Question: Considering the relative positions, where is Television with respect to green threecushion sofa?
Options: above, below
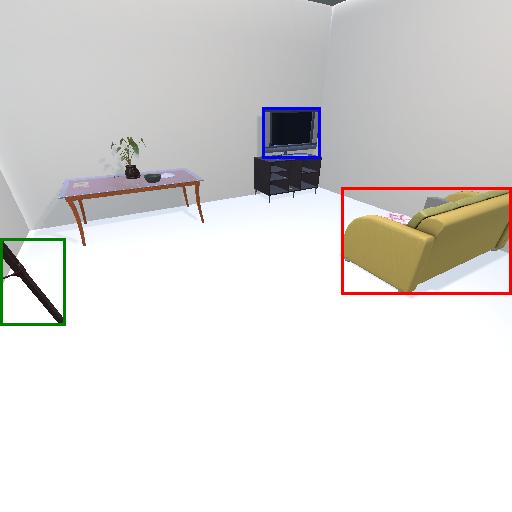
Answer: above